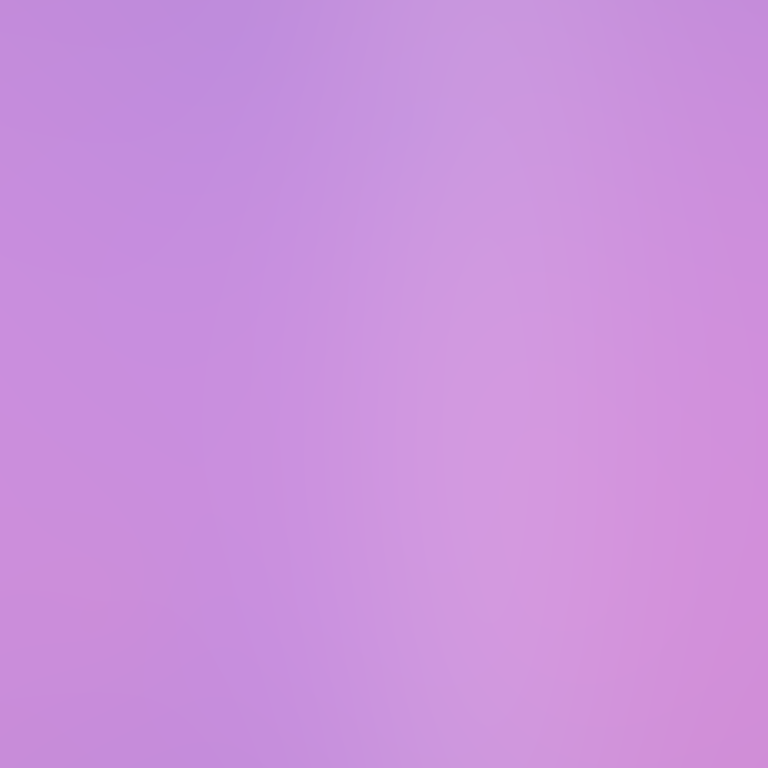
Abstract light effect, smooth gradient from soft lavender to light pink, calm atmosphere, diffuse light, no room, no furniture, no objects.